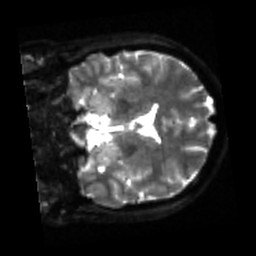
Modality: sbref
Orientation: coronal
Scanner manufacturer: siemens
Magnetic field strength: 3 T
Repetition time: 4 s
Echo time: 0.0594 s